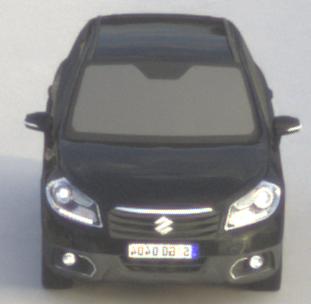
Make: Suzuki
Model: SX4 S-Cross 1.6
Detailed model: SX4 (II) S-Cross
Model produced from: 2013/10
Model produced until: 2015/08
Doors: 5
Color: black
Road condition: dry road
Daytime: morning or afternoon
Contrast: medium contrast